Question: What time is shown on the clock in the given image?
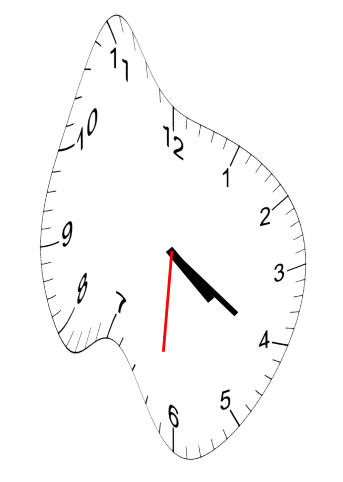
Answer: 04:20:31